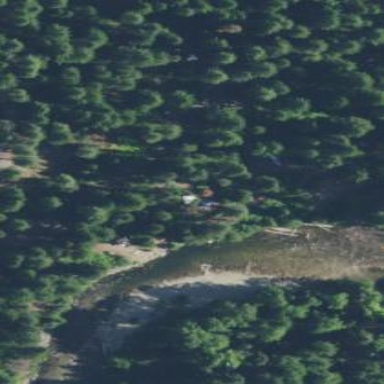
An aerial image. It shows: Campsite for tourism.